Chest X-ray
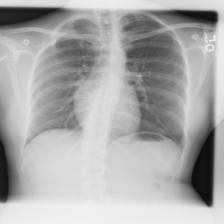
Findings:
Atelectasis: negative
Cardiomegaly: negative
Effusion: negative
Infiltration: negative
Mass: negative
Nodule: negative
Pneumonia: negative
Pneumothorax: negative
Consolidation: negative
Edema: negative
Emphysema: negative
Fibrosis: negative
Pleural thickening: negative
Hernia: negative